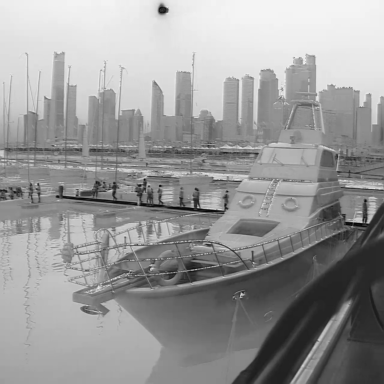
There are four sailboats in the infrared image.